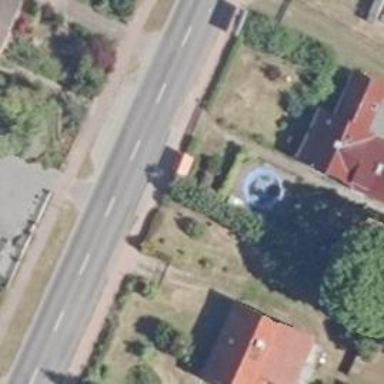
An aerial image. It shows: Bus stop with shelter.